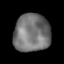
Tissue: lung
Cell type: T cells
Senescence score: 0.2056
Nuclear area (px): 1351
Mean DAPI intensity: 116.523